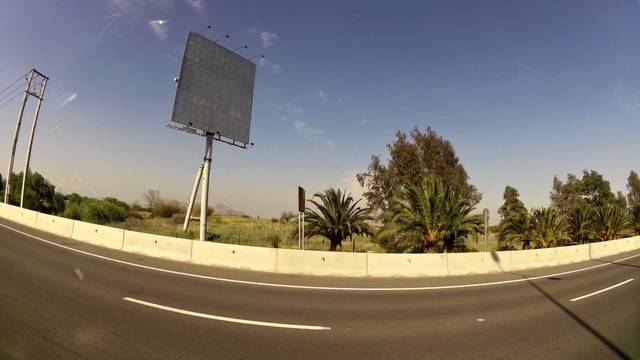
Region: Chile
Coordinates: -33.414, -70.793